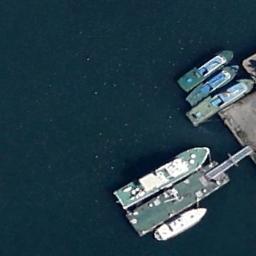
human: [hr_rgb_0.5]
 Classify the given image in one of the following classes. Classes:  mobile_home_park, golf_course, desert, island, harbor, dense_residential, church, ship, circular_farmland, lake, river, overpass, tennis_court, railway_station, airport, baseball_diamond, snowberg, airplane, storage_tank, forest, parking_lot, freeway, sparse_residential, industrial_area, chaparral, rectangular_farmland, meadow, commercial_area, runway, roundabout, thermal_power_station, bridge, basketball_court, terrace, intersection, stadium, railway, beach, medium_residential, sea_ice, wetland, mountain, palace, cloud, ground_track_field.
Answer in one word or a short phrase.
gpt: ship